Interaction volume radius: 10 \u00c5
Interaction volume height: 10 \u00c5
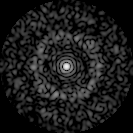
Disorder parameter: 0.8681